Field crop: maize
Growth stage: 2
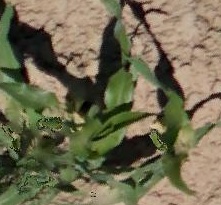
Species: maize